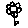
Label: flower